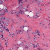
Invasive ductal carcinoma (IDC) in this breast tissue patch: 0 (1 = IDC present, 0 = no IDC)